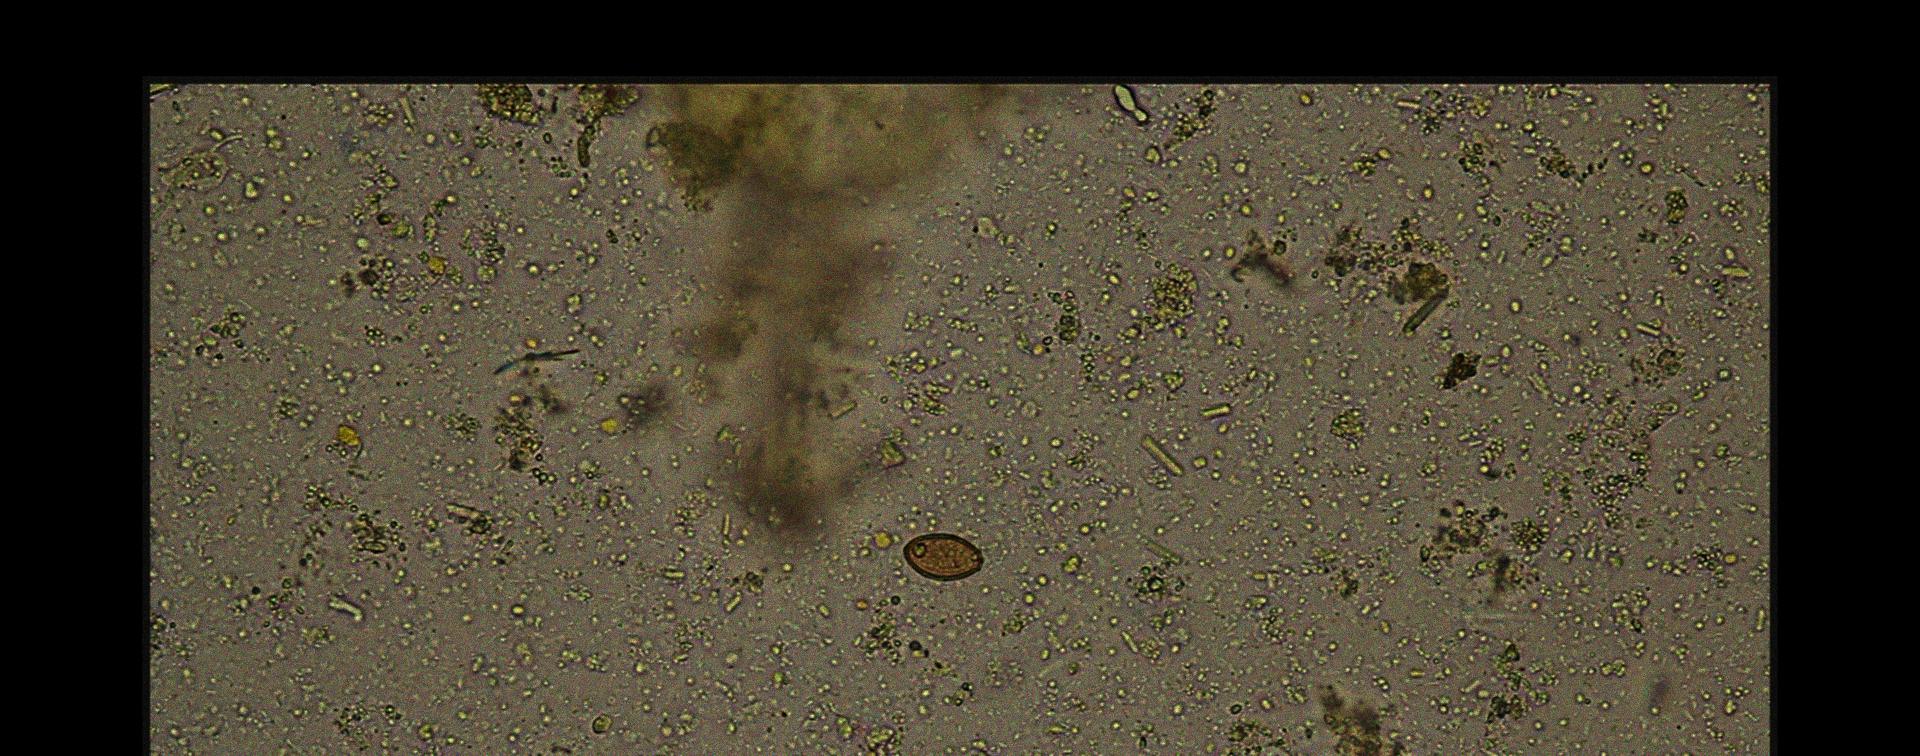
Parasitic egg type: Opisthorchis viverrine